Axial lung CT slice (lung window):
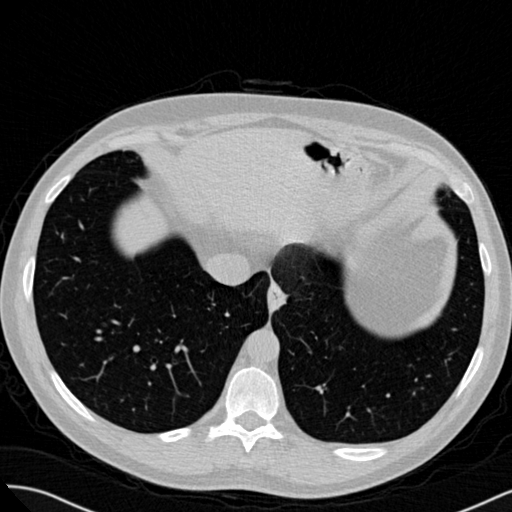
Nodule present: no